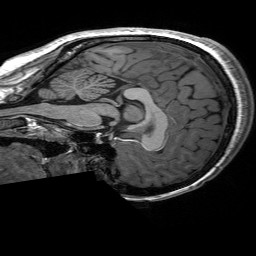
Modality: T1w
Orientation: sagittal
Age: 22
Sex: female
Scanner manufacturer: siemens
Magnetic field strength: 3 T
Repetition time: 2.53 s
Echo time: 0.00227 s